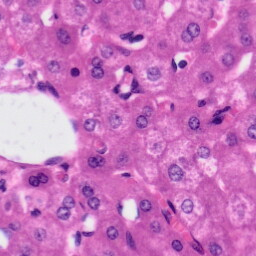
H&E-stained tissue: Liver